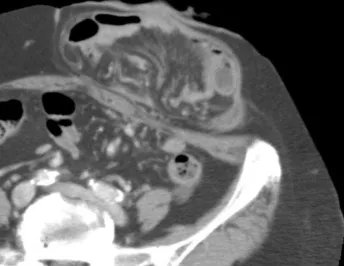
CT images of case 2. . A. Preoperative abdominal CT demonstrated large parastomal hernia with herniation of the small intestine into the subcutaneous space.
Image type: radiology (ct)